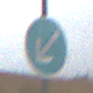
Verkehrszeichen: VorgeschriebeneVorbeifahrtLinks
Umgebung: Outdoor, Nature
Tageszeit: MorningAfternoon
Wetter: Overcast
Licht: Natural
Jahreszeit: NotSpecified
Kontrast: LowContrast